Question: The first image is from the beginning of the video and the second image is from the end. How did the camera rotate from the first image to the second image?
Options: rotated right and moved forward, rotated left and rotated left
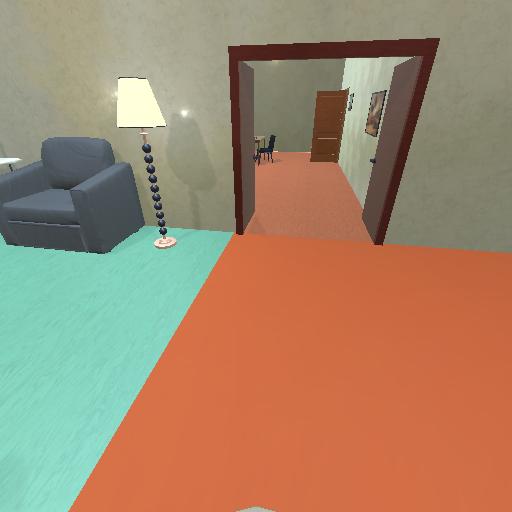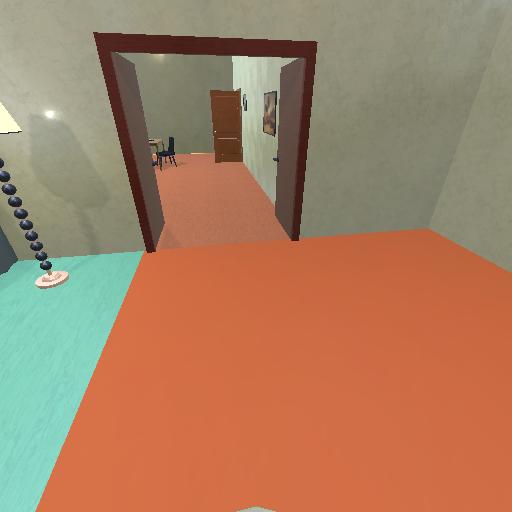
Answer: rotated right and moved forward